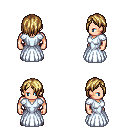
a pixel art fantasy rpg character, male body template, human, light skin, underdress, metal pants, blonde bangs hairstyle, maroon shoes, four views (front, back, left, right), 2x2 character sprite sheet, small pixel art, hard edges, no anti-aliasing